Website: home-depot
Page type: billing-address
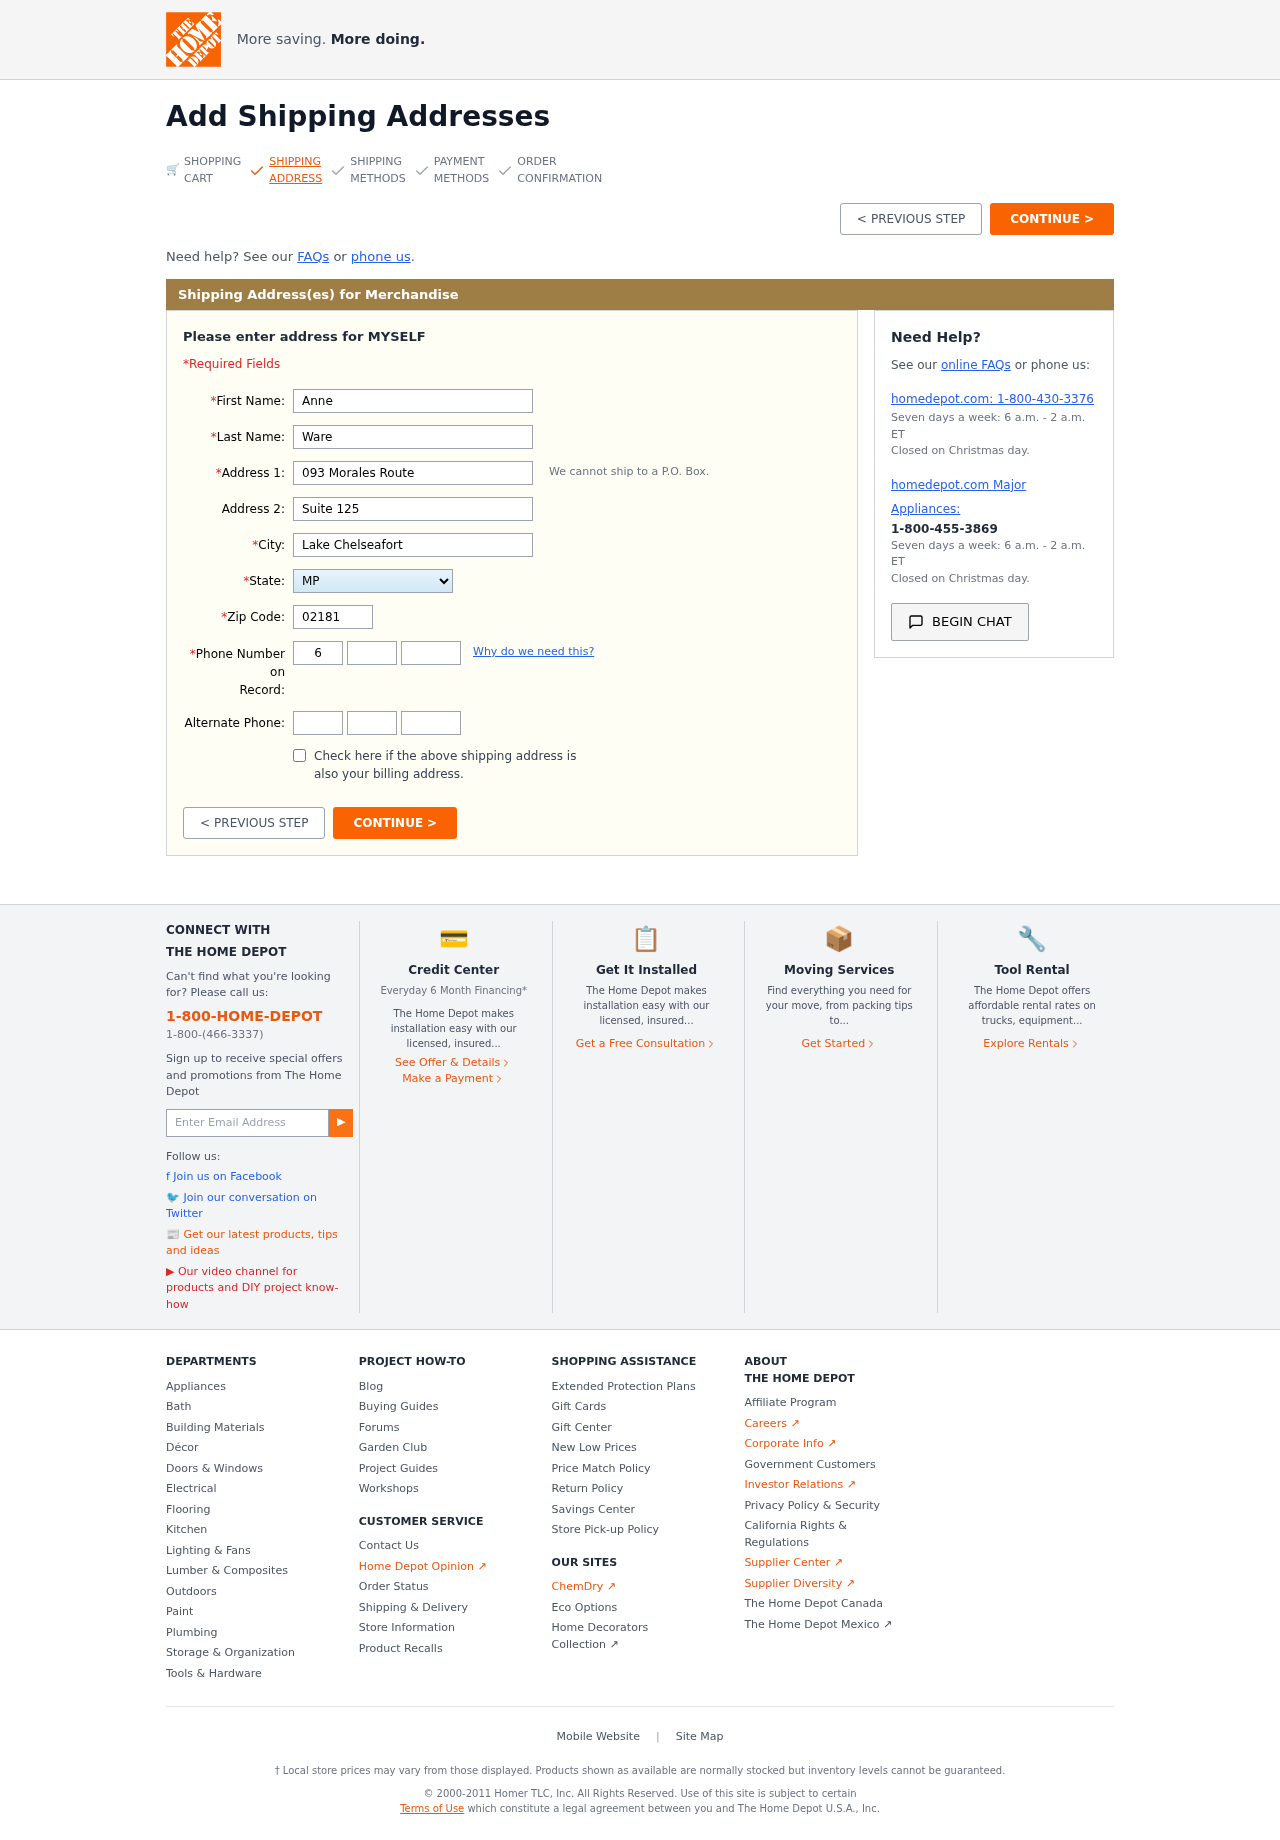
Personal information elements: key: PII_STATE
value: MP
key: PII_FIRSTNAME
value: Anne
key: PII_LASTNAME
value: Ware
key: PII_STREET
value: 093 Morales Route
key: PII_STREET2
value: Suite 125
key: PII_CITY
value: Lake Chelseafort
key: PII_POSTCODE
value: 02181
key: PII_PHONE_AREA
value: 677
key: PII_PHONE_PREFIX
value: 726
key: PII_PHONE_LINE
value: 9566